Question: So i'm trying to format the output of a listbox. Basically I want the name of the item left aligned and the cost of the item right aligned. Here is my ToString() method that i'm using:
'''
public override string ToString() {
return String.Format("{0, -20}{1, 10:C2}", name, cost);
}
'''
Then here is a picture of what the resulting output is doing:

Am I missing something simple here? From everything I've read this should format my output properly. I've read some stuff about using ListView instead however for the assignment I'm required to use a ListBox. Any help would be appreciated!
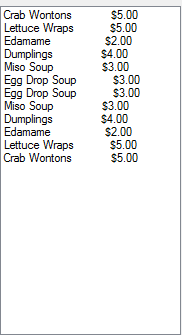
Answer: You just need to set the font of the control to something with a fixed-width.
'''
listBox1.Font = new Font(FontFamily.GenericMonospace, 10);
listBox1.Font = new Font("courier", 10);
'''